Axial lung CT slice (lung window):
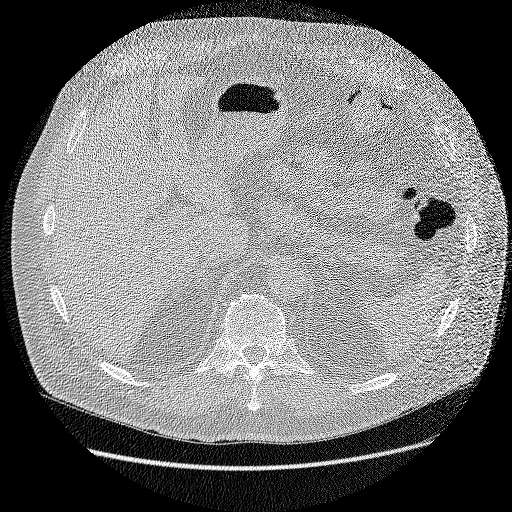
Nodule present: no